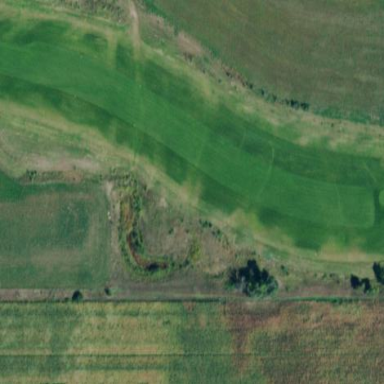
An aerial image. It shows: Area with grass used as rough in golf course.